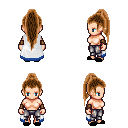
a pixel art fantasy rpg character, female body template, human, light skin, white trimmed cape, metal pants, brown extra-long topknot hairstyle, cloth bracers, black slippers, four views (front, back, left, right), 2x2 character sprite sheet, small pixel art, hard edges, no anti-aliasing